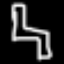
Label: chair